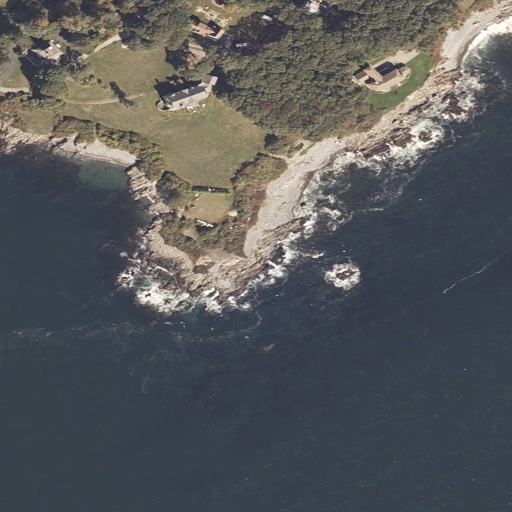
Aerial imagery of cape in Maine named Weare Point containing open water, herbaceous wetlands, pasture, low intensity development, deciduous forest, open development, woody wetlands, mixed forest, and medium intensity development